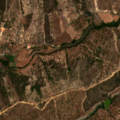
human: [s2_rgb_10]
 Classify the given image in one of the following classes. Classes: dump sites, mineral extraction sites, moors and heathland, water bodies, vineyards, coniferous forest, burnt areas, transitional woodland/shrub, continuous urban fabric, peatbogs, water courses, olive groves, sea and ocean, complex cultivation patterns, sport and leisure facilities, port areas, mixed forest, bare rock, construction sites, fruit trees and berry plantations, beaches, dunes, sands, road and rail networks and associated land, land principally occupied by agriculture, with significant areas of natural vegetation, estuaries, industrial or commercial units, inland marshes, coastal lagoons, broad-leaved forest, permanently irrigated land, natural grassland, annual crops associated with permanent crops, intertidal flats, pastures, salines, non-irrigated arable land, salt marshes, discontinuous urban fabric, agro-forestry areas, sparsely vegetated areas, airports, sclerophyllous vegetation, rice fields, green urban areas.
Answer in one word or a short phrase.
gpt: non-irrigated arable land, permanently irrigated land, olive groves, agro-forestry areas, broad-leaved forest, transitional woodland/shrub